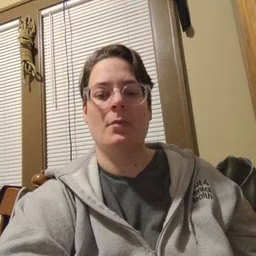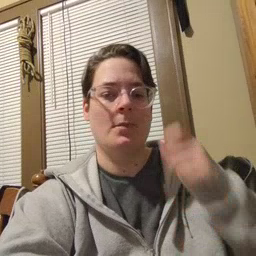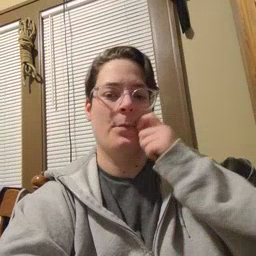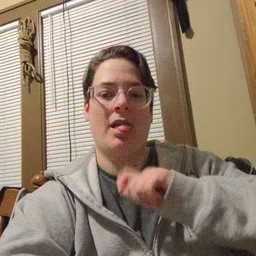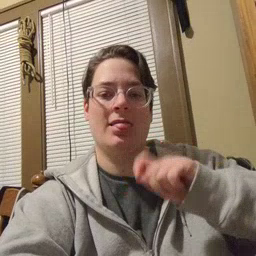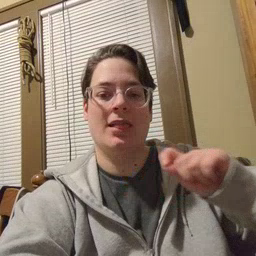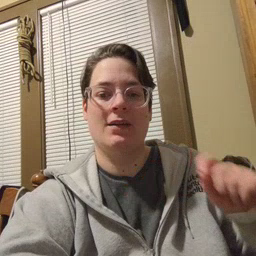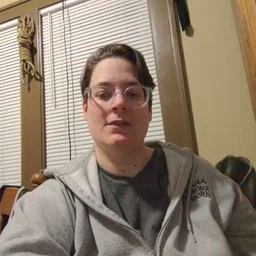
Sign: pencil